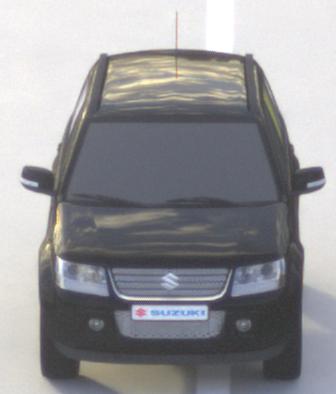
Make: Suzuki
Model: Grand Vitara
Detailed model: Gen. 1 JT
Model produced from: 2009
Model produced until: 2012
Doors: 5
Color: black
Road condition: dry road
Daytime: morning or afternoon
Contrast: medium contrast